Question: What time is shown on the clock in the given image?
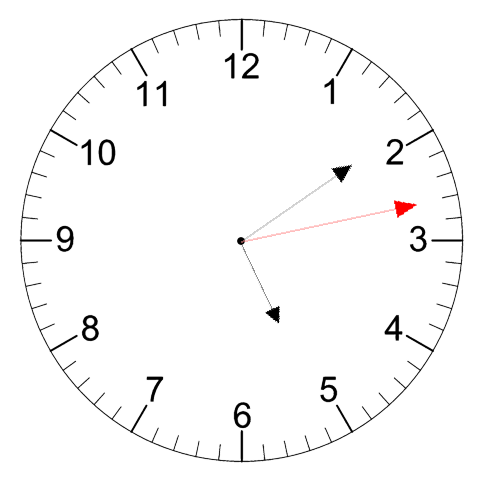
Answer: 05:09:13